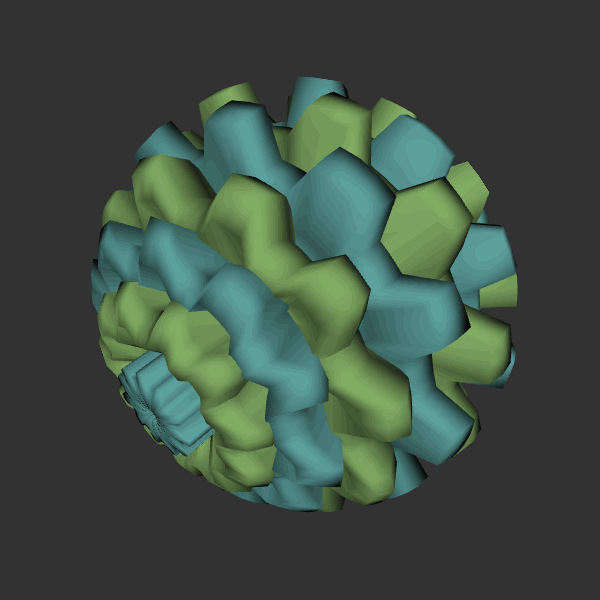
Background: dark